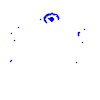
Particle: kaon